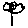
Label: flower